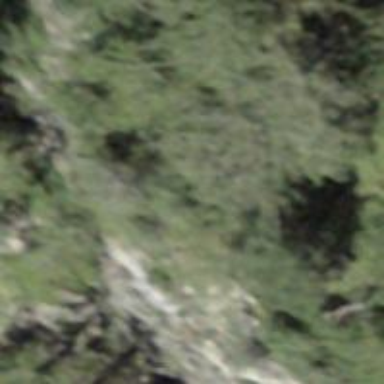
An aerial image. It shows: Cliff in nature.